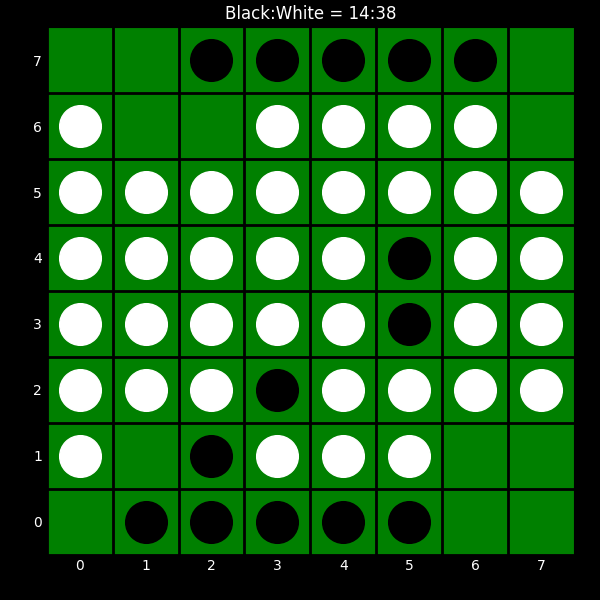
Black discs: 14
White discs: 38